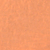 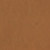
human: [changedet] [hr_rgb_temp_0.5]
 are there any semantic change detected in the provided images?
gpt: No change in this area.